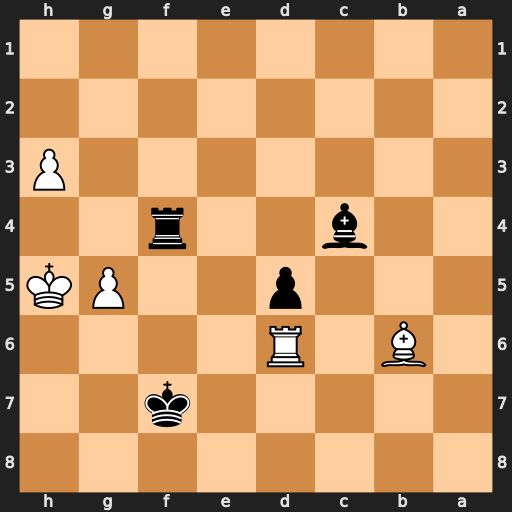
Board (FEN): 8/5k2/1B1R4/3p2PK/2b2r2/7P/8/8
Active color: b
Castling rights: -
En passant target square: -
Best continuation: Be2+ Kh6 Rh4#